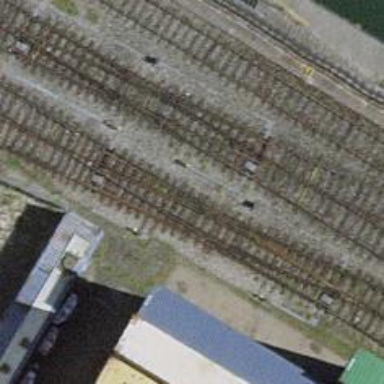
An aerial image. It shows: Railway crossing.